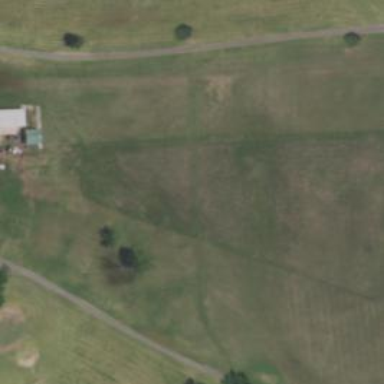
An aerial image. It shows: Rough area in golf course.